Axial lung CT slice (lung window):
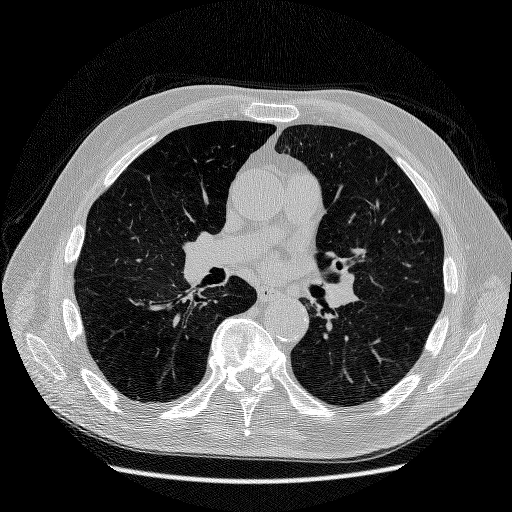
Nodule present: no